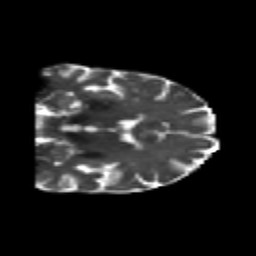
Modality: T2w
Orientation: coronal
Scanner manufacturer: siemens
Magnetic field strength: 3 T
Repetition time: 6.8 s
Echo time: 0.093 s